Interaction volume radius: 5 \u00c5
Interaction volume height: 35 \u00c5
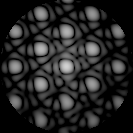
Disorder parameter: 0.05129